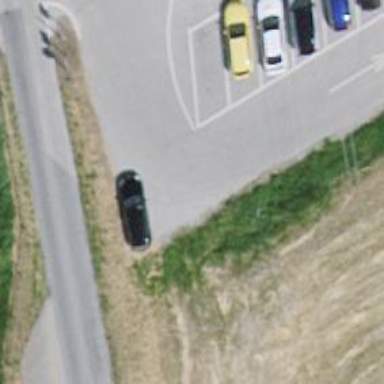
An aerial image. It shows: Parking aisle designated as service road.